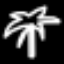
Label: palm tree